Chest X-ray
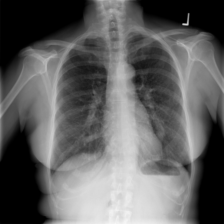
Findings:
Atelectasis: negative
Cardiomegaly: negative
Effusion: negative
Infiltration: positive
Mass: negative
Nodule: negative
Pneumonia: negative
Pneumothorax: negative
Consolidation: negative
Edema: negative
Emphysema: negative
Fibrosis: positive
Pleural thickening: negative
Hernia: negative